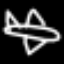
Label: airplane